Question: I downloaded springsource tools suite, and created a springMVC template project (hello world). Worked great. I just added a simple form, and the spring tags don't seem to work. STS doesn't recognize the tags, and they don't render on the page correctly when I load it. Any ideas?
simpleForm.jsp:
'''
<%@ page language="java" contentType="text/html; charset=ISO-8859-1"
pageEncoding="ISO-8859-1"%>
<!DOCTYPE html PUBLIC "-//W3C//DTD HTML 4.01 Transitional//EN" "http://www.w3.org/TR/html4/loose.dtd">
<html>
<head>
<meta http-equiv="Content-Type" content="text/html; charset=ISO-8859-1">
<title>Insert title here</title>
</head>
<body>
<form:form action="formOutput.html" commandName="user">
<table align="center">
<tr>
<td>Username:</td>
<td><form:input path="userName" /></td>
</tr>
<tr>
<td>First Name:</td>
<td><form:input path="firstName" /></td>
</tr>
<tr>
<td>Last Name:</td>
<td><form:input path="lastName" /></td>
</tr>
<tr>
<td>Email:</td>
<td><form:input path="email" /></td>
</tr>
<tr>
<td>Mobile Number:</td>
<td><form:input path="mobile" /></td>
</tr>
<tr>
<td></td>
<td><input type="submit" value="Submit" /></td>
</tr>
</table>
</form:form>
</body>
</html>
'''

Any ideas?
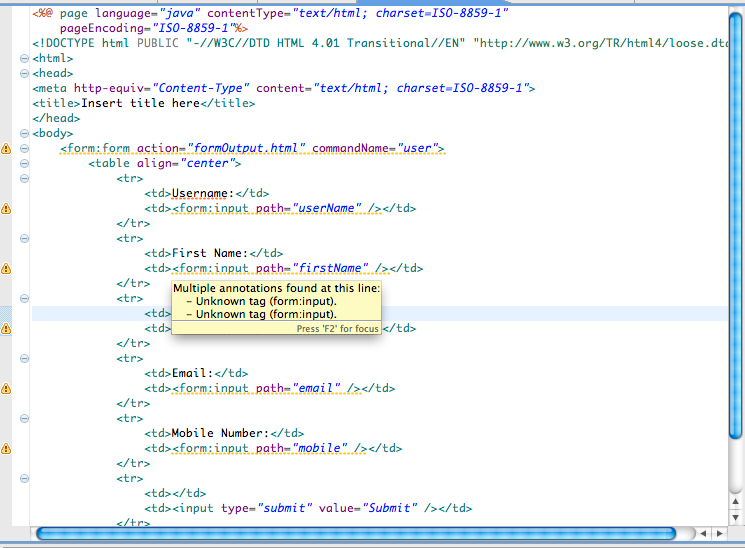
Answer: '''
<%@ taglib uri="http://www.springframework.org/tags/form" prefix="form" %>
'''
Include that line at top of yr file